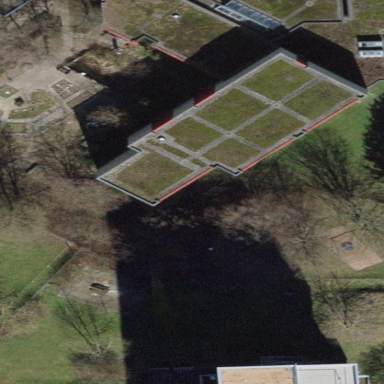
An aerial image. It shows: School building.